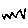
Label: zigzag